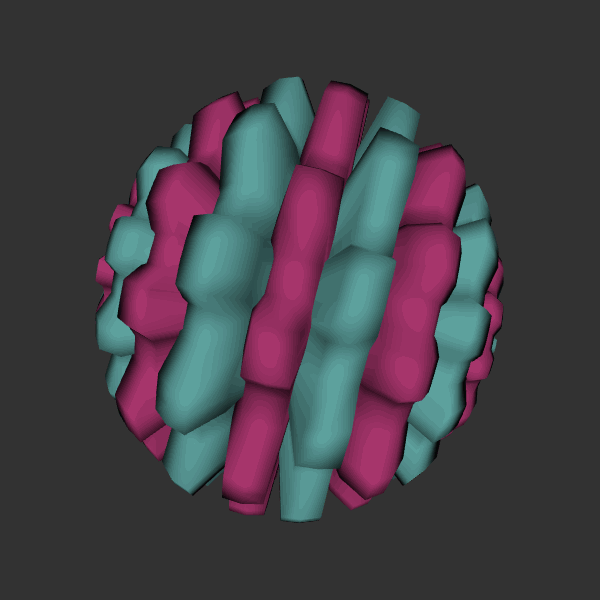
Background: dark